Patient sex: F
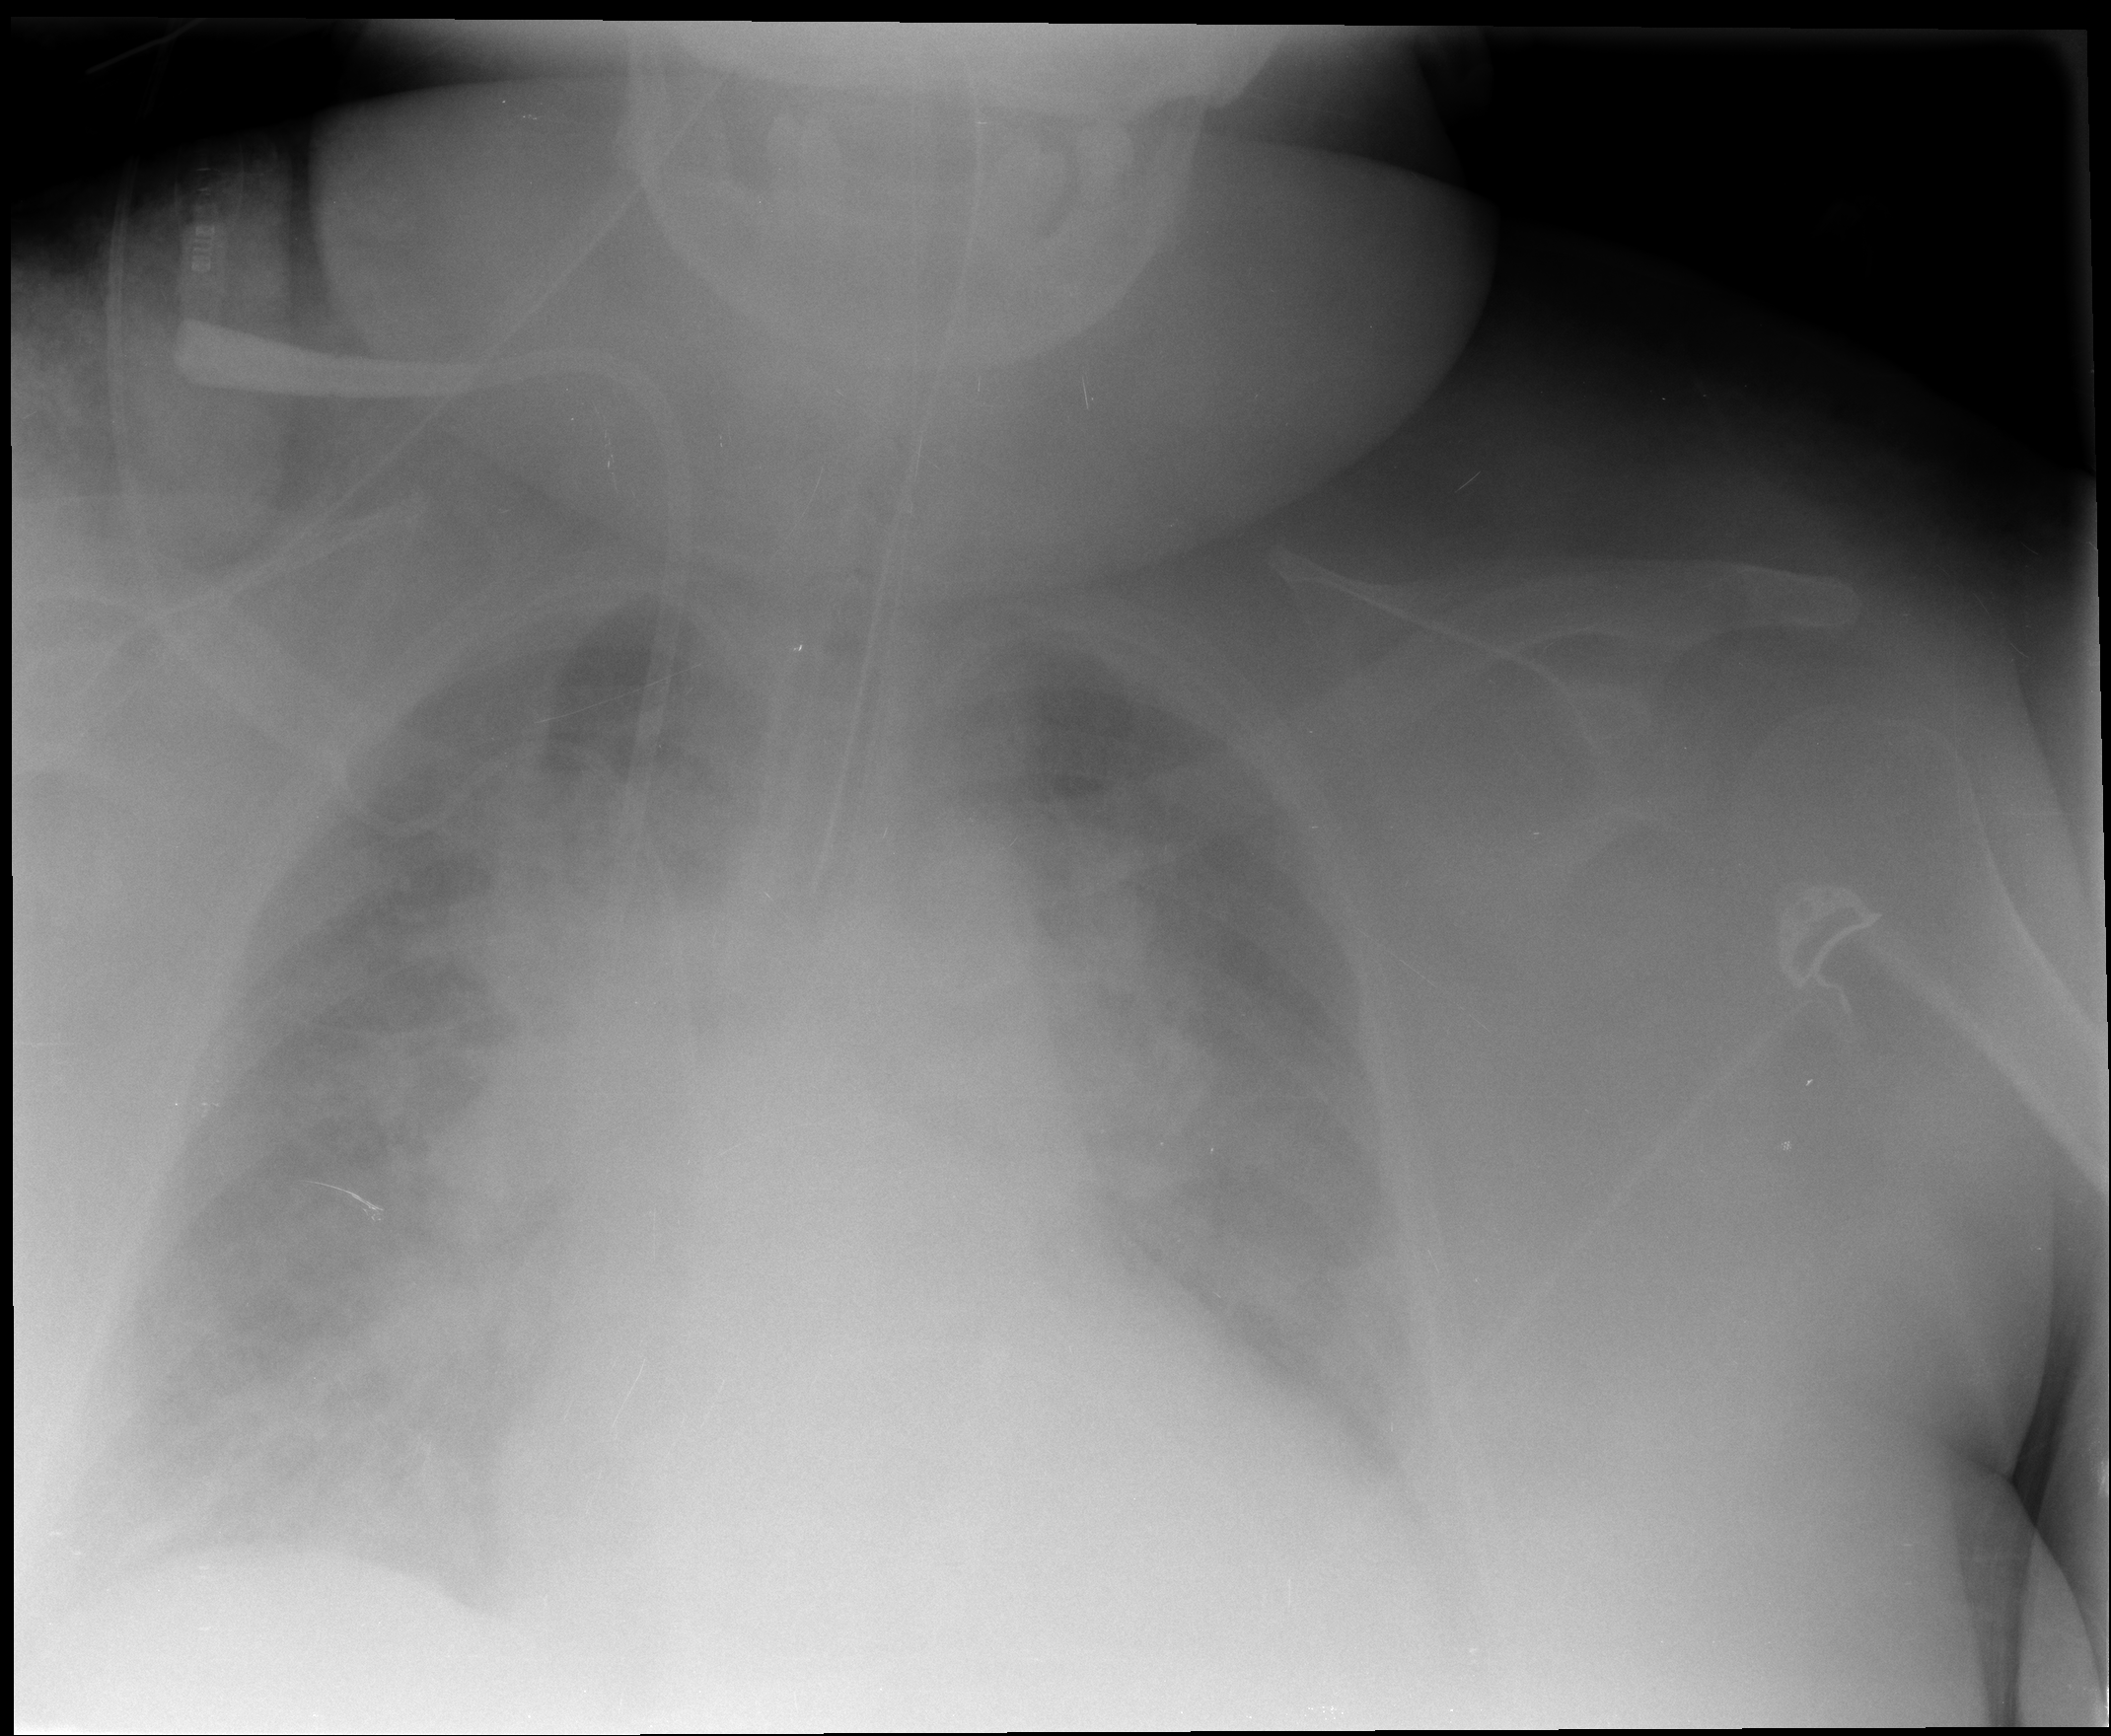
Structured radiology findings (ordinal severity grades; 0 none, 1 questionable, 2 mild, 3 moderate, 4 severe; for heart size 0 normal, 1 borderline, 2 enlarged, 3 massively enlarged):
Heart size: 2
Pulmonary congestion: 2
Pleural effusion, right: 1
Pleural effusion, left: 2
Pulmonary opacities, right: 3
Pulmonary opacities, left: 2
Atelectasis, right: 2
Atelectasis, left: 2